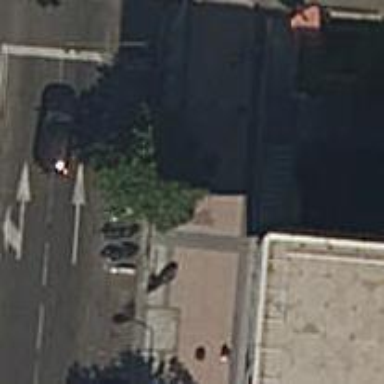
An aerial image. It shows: Motorcycle parking area.